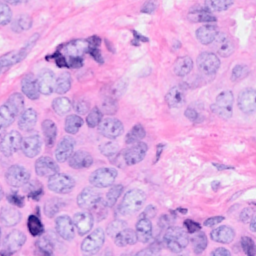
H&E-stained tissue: Breast